Question: I want to use Dropbox API in my iOS project.
I'm doing this instructions:
<URL>
And after 'pod install', I opened my workspace and see many errors in Alamofire. What am I doing wrong?
I'm using Xcode 7.2.1

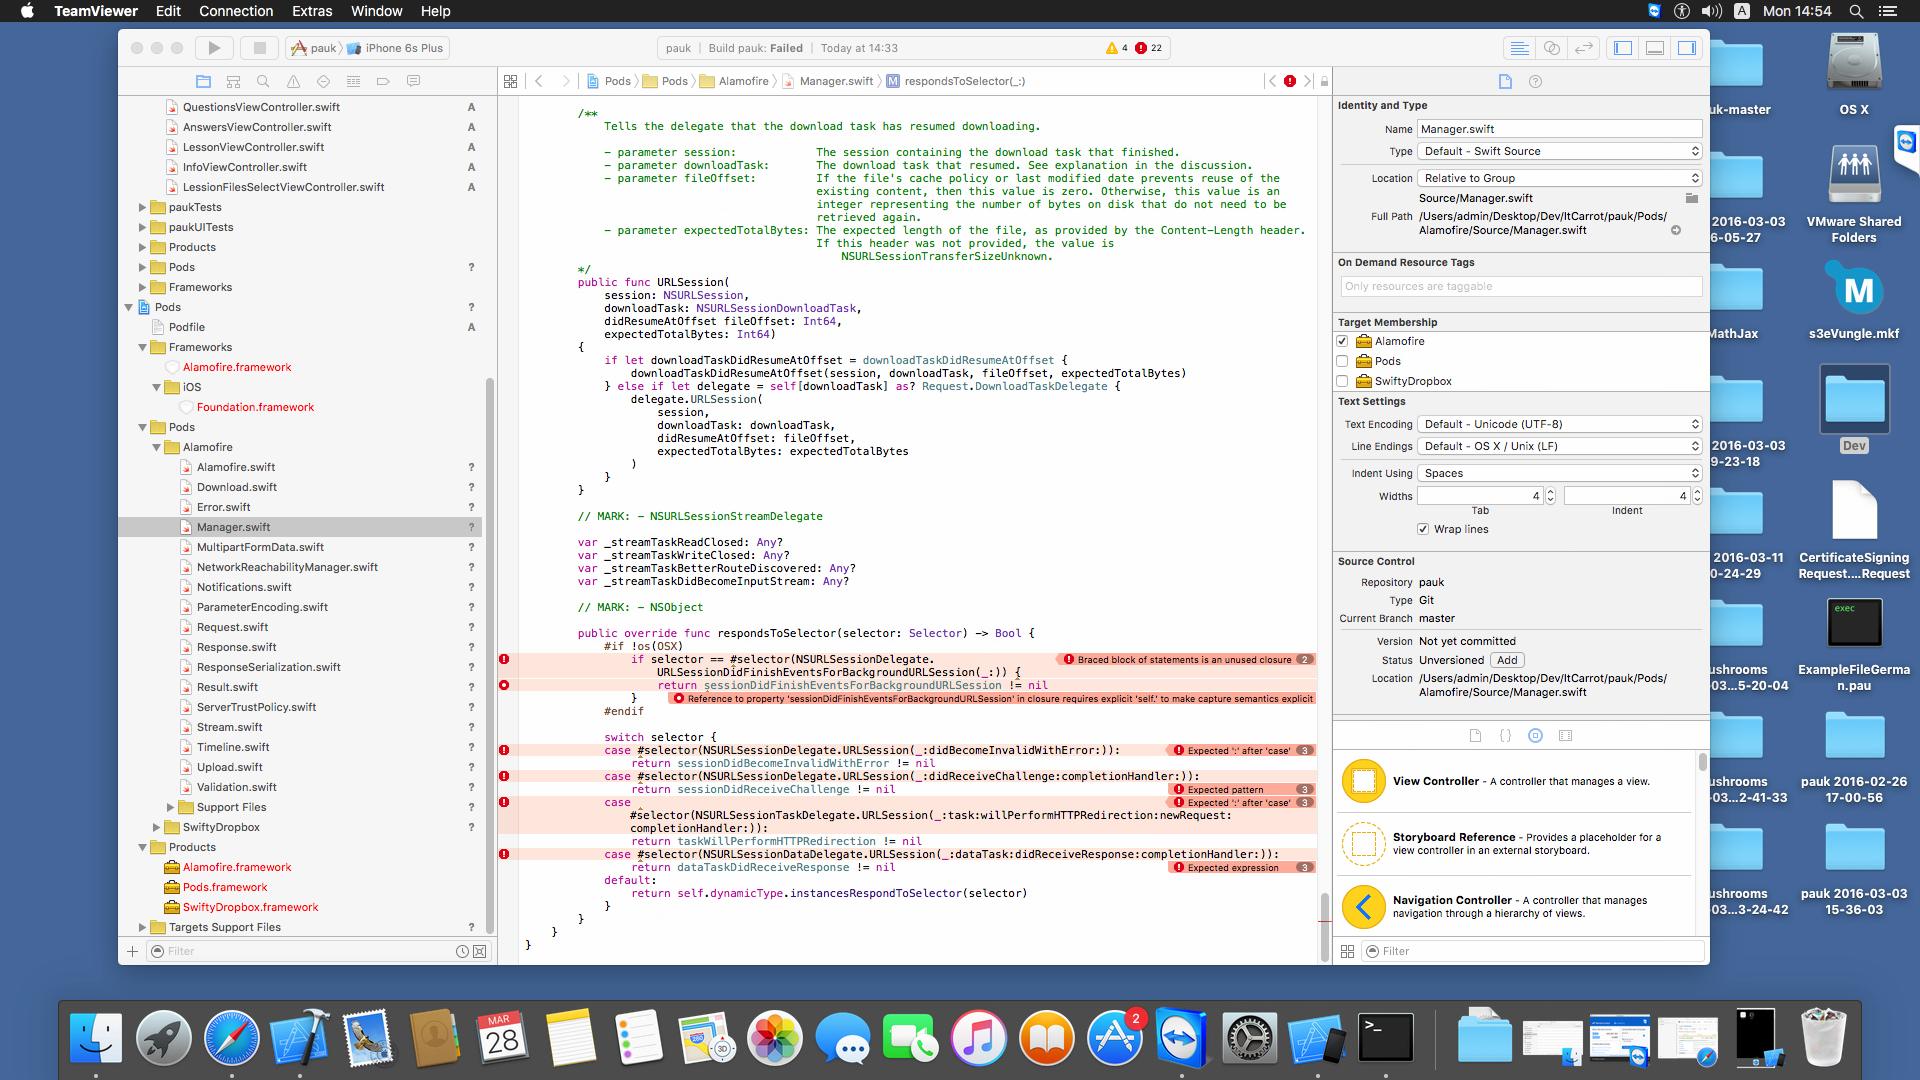
Answer: When you run 'pod install' for SwiftyDropbox, it pulls in Alamofire <URL>:
'''
s.dependency "Alamofire", "~> 3.1"
'''
The latest version of Alamofire is currently <URL>. There's some information there under "Upgrade Notes" about how this release will only work in Xcode 7.3, due to Swift 2.2 changes. So, you have two options:
1) Upgrade to Xcode 7.3
2) Revert to an older Alamofire release